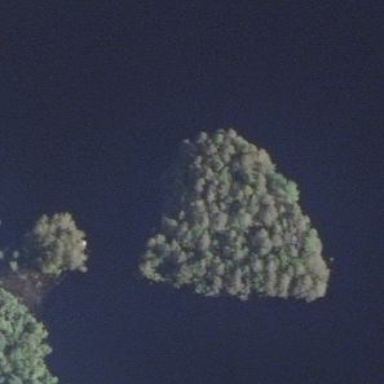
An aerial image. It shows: Islet covered with needle-leaved forest.